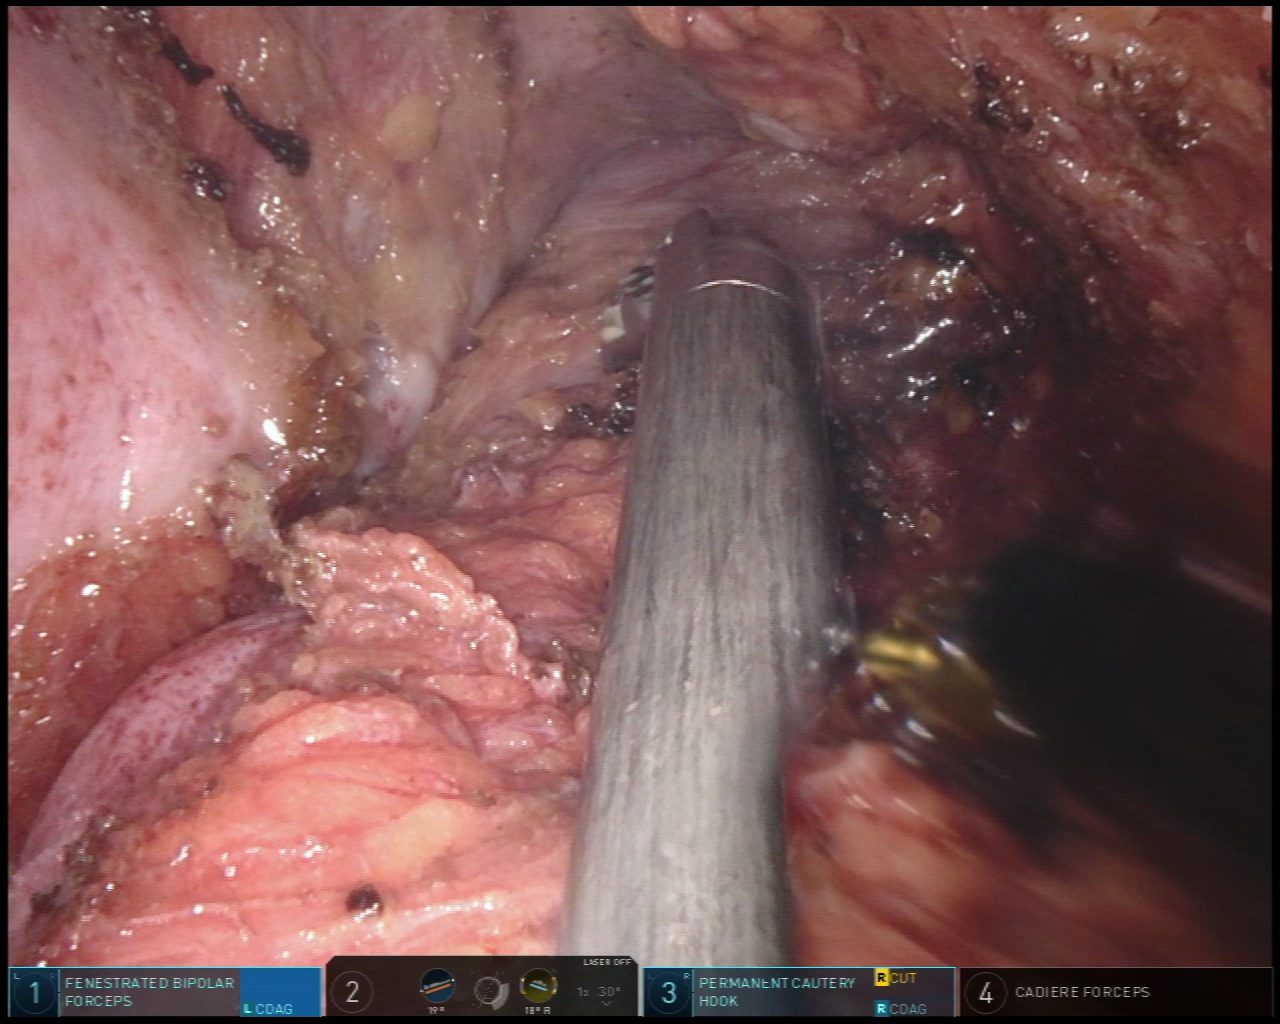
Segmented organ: vesicular_glands
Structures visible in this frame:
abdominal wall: no
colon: no
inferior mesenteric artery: no
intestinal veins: no
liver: no
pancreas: no
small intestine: no
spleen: no
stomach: no
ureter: no
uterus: no
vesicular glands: yes